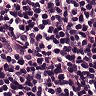
Metastatic tissue present: no